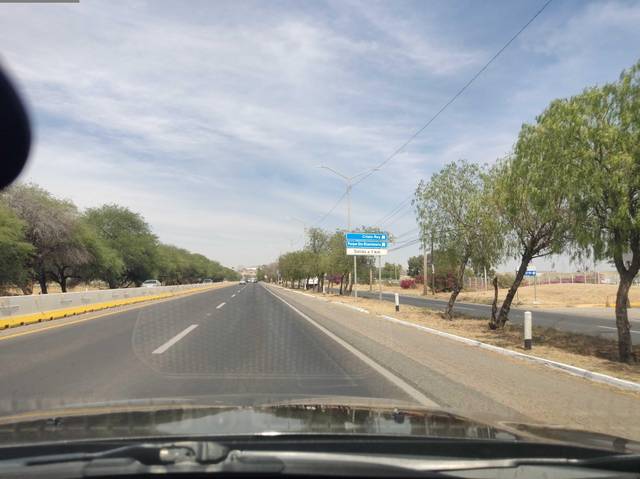
Region: Mexico
Coordinates: 20.952, -101.386